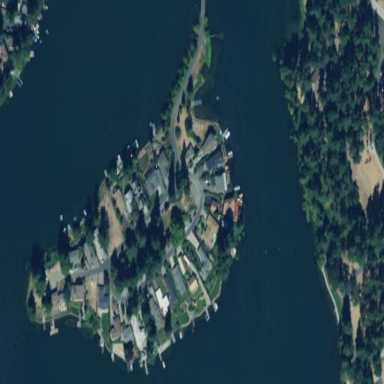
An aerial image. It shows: Residential area on island.